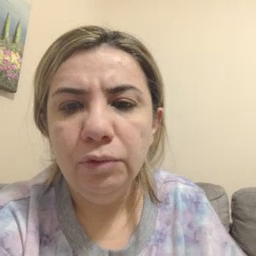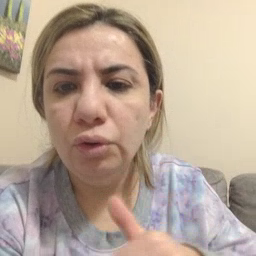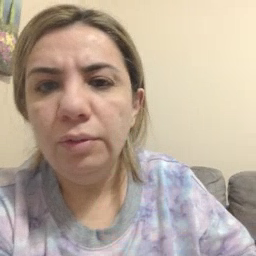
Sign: girl